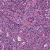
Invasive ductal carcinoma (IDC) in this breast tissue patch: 1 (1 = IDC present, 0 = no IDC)